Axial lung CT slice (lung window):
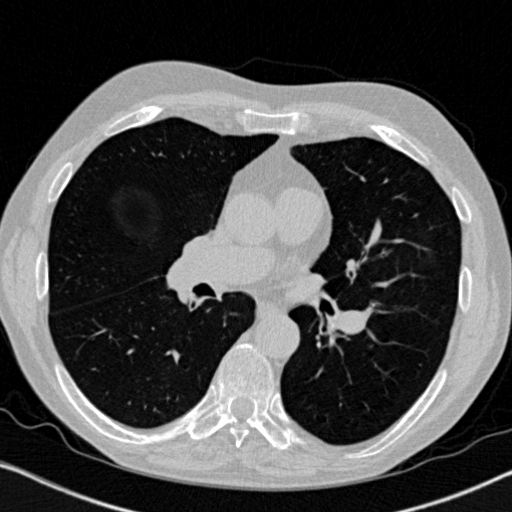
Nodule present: no